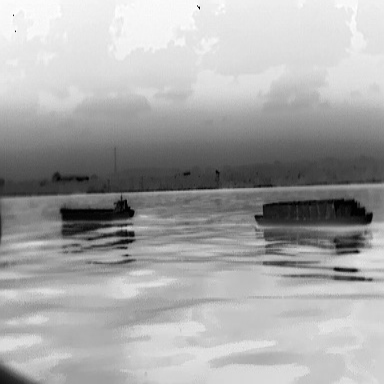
There are two objects shown in the infrared image, including a fishing_boat, and a liner.